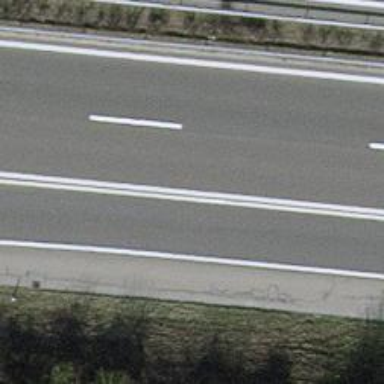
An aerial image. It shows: Motorway.